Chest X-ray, AP view. Patient: 66 years old, sex M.
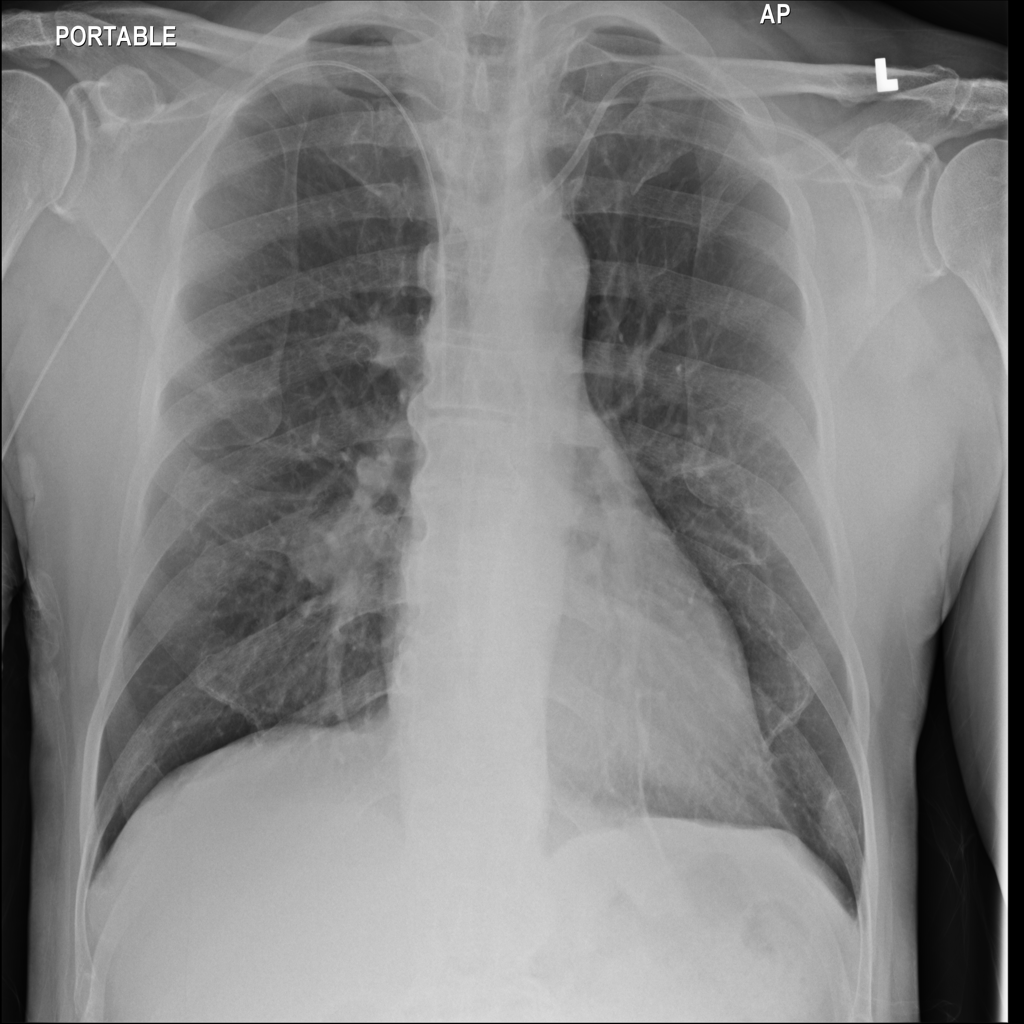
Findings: Mass